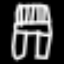
Label: chair